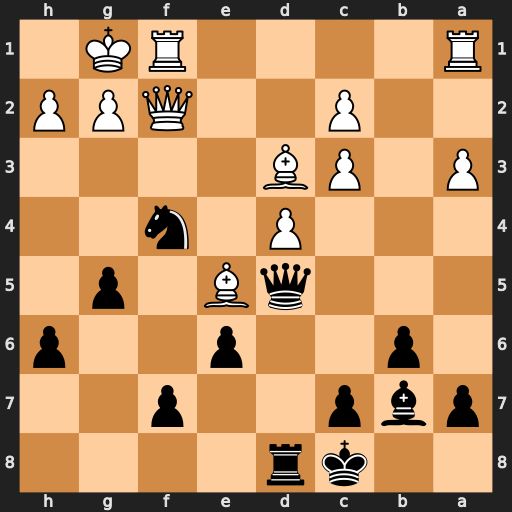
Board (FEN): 2kr4/pbp2p2/1p2p2p/3qB1p1/3P1n2/P1PB4/2P2QPP/R4RK1
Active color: b
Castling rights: -
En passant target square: -
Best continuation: Nh3+ Kh1 Nxf2+